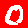
Digit: 0